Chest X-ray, AP view. Patient: 59 years old, sex M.
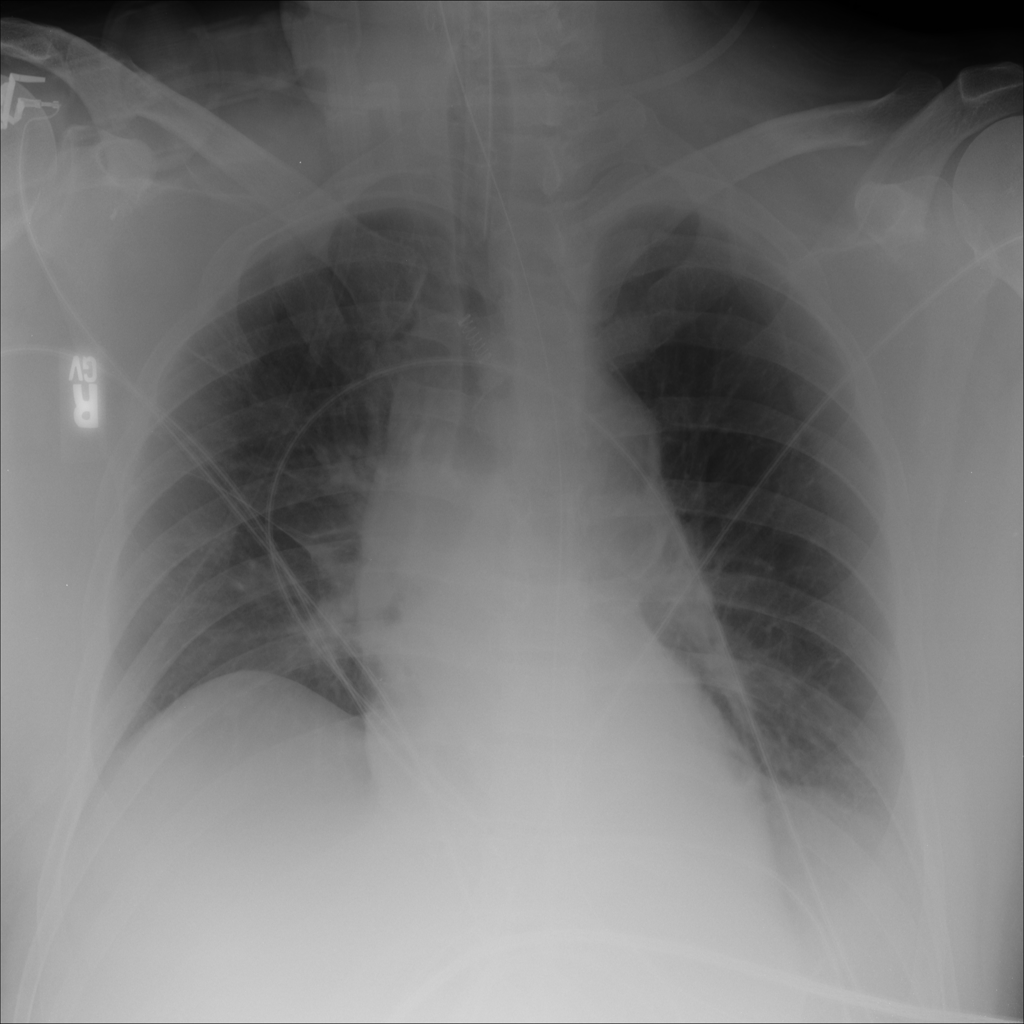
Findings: No Finding